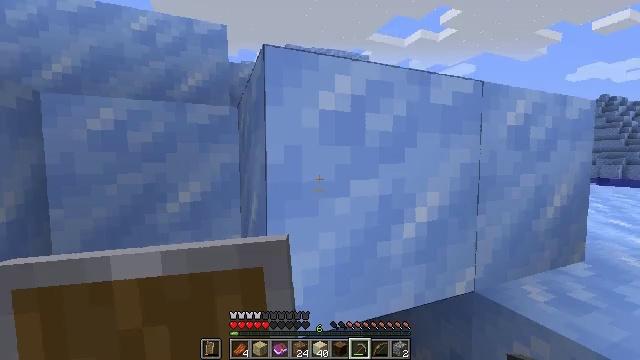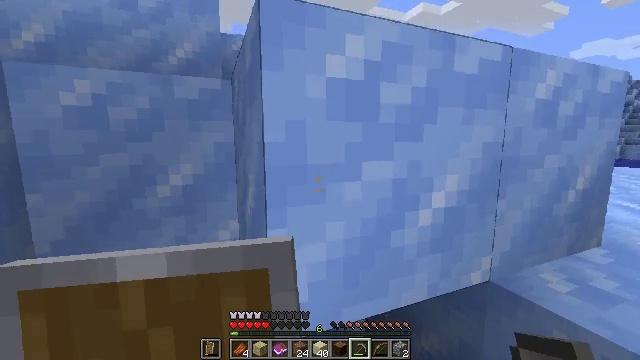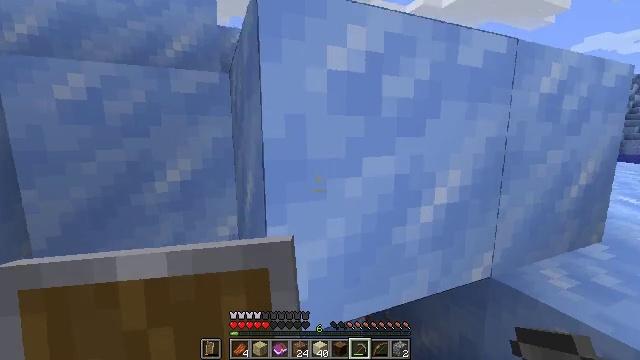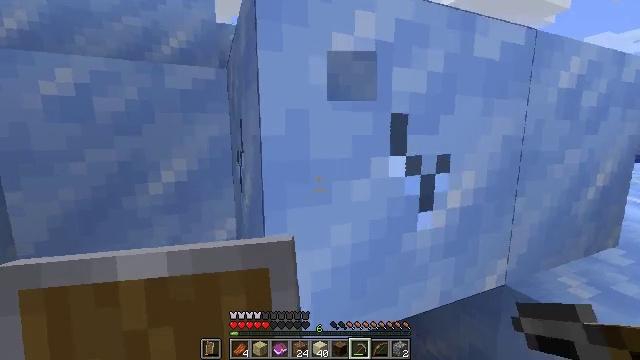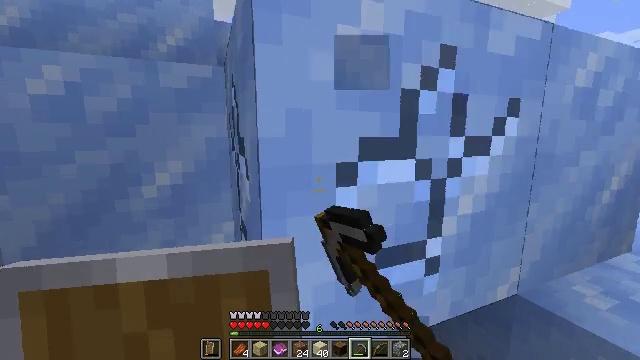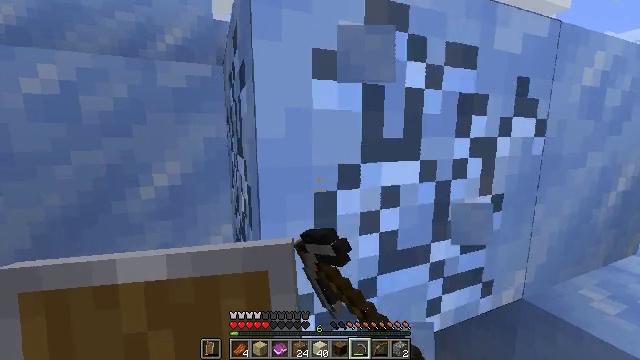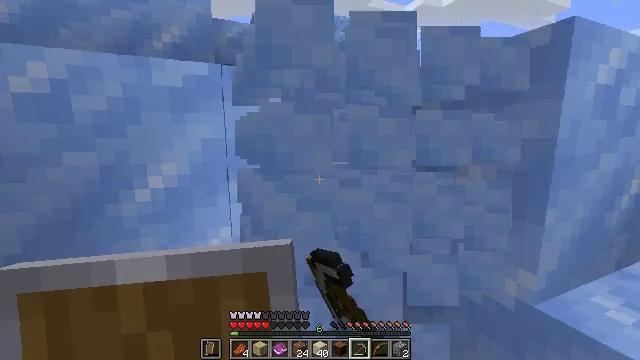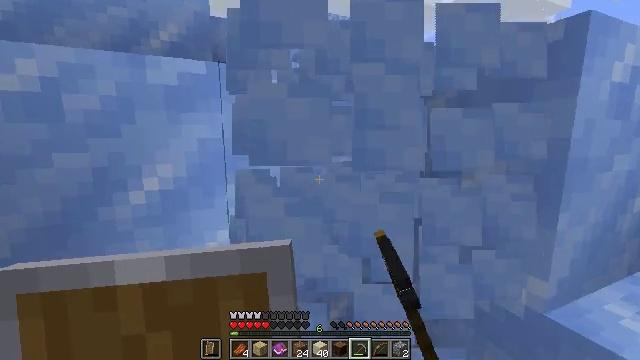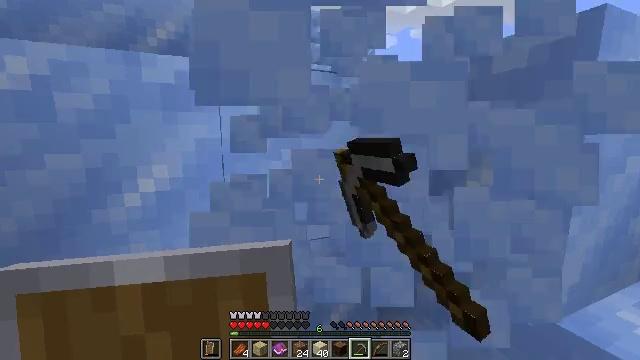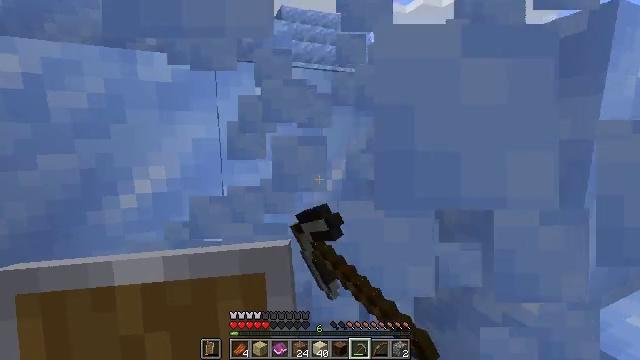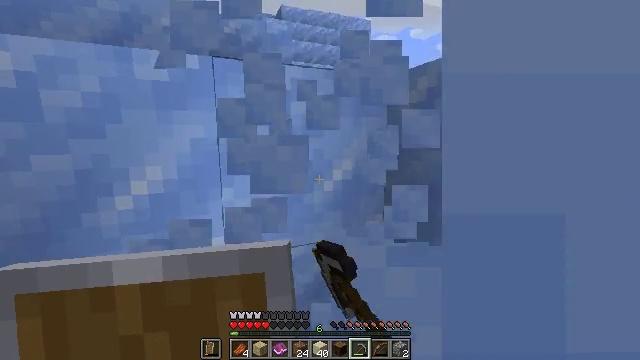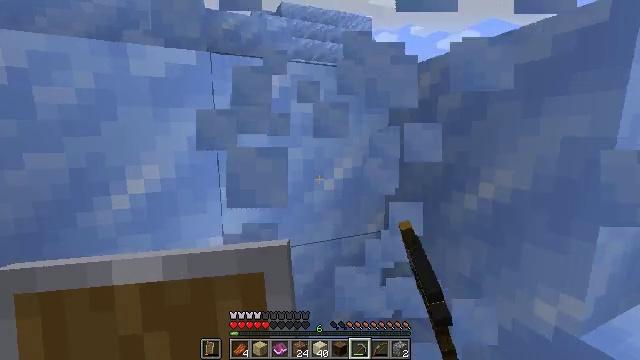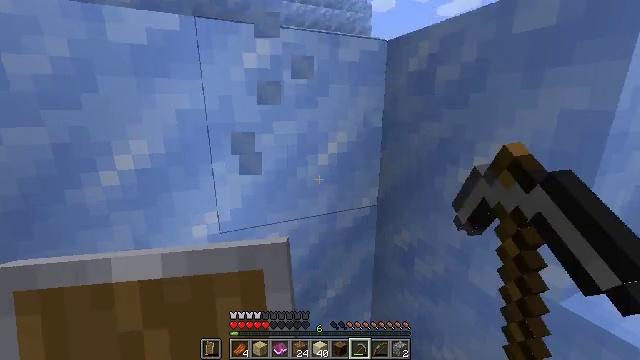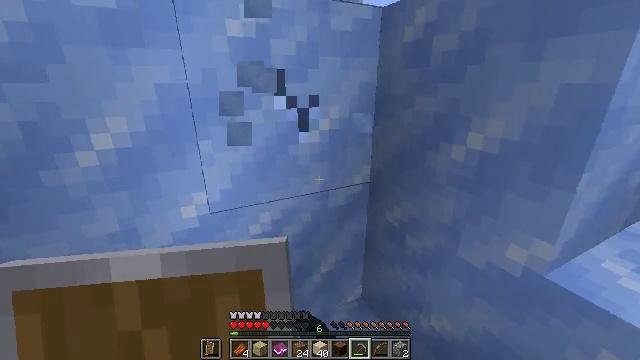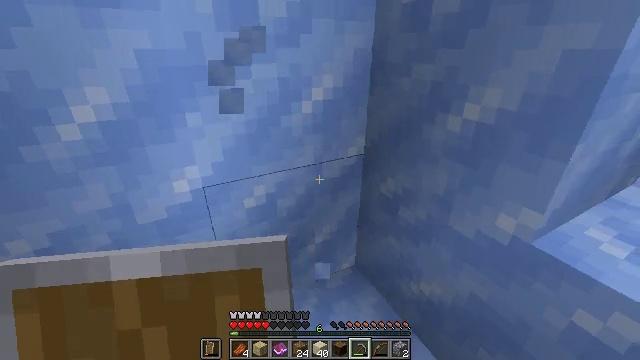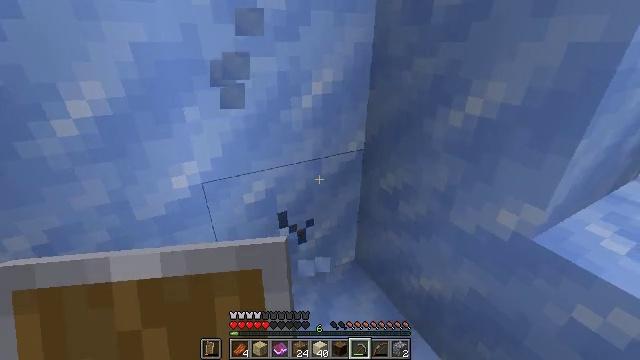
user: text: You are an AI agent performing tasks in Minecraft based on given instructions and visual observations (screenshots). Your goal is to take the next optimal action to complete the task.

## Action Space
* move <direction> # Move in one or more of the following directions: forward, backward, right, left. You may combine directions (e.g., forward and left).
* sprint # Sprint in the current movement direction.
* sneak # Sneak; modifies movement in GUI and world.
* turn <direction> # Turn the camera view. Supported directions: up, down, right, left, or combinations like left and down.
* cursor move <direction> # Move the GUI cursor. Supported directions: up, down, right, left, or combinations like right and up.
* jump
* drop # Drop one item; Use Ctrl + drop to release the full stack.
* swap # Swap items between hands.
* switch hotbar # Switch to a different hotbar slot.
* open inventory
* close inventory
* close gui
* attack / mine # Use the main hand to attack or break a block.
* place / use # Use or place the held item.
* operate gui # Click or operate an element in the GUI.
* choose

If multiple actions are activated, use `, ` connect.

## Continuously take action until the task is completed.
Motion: motion action
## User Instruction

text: Acquire packed ice by mining.
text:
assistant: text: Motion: turn down
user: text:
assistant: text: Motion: turn down
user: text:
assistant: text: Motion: attack / mine
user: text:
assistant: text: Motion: attack / mine
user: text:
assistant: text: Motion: attack / mine
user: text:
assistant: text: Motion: attack / mine
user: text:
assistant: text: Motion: attack / mine
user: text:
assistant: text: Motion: attack / mine
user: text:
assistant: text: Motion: attack / mine
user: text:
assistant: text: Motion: attack / mine
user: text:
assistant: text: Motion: attack / mine
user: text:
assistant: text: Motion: turn right and down, attack / mine
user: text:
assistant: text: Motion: turn right and down, attack / mine
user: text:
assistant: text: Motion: turn right and down, attack / mine
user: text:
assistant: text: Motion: turn down, attack / mine
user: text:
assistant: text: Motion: attack / mine
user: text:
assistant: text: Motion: attack / mine
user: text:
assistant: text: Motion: attack / mine
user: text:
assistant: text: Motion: attack / mine
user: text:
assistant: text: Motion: turn down, attack / mine
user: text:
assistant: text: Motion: turn down, attack / mine
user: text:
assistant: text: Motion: attack / mine
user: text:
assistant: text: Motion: attack / mine
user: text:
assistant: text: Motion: attack / mine
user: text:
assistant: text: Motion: attack / mine
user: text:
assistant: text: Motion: turn left and up, attack / mine
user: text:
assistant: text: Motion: turn left and up, attack / mine
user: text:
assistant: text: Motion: attack / mine
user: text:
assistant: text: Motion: attack / mine
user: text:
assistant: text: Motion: attack / mine